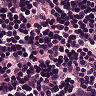
Metastatic tissue present: no